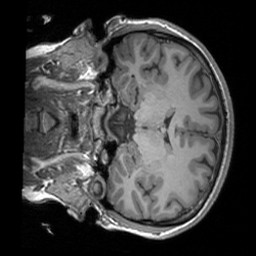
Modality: T1w
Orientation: coronal
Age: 24
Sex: female
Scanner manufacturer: siemens
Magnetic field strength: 3 T
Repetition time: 1.9 s
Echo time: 0.00252 s